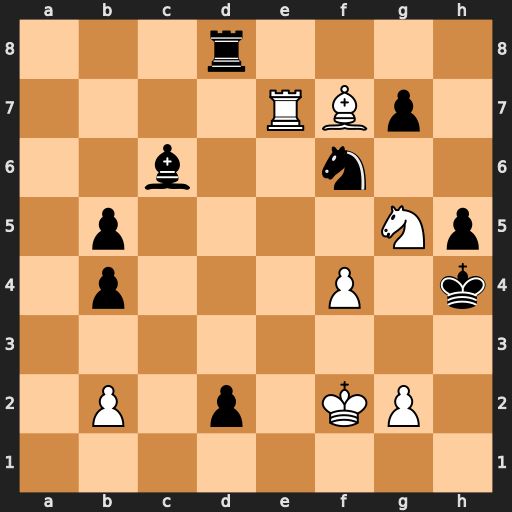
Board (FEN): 3r4/4RBp1/2b2n2/1p4Np/1p3P1k/8/1P1p1KP1/8
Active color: w
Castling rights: -
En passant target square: -
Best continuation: g3+ Kg4 Be6#